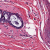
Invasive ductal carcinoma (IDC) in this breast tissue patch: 0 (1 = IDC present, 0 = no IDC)